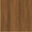
Piece: xx